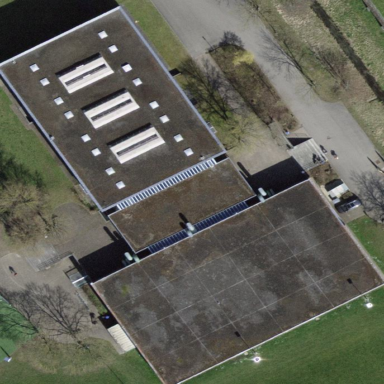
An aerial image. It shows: Building with flat roof.